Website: apple
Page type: billing-address
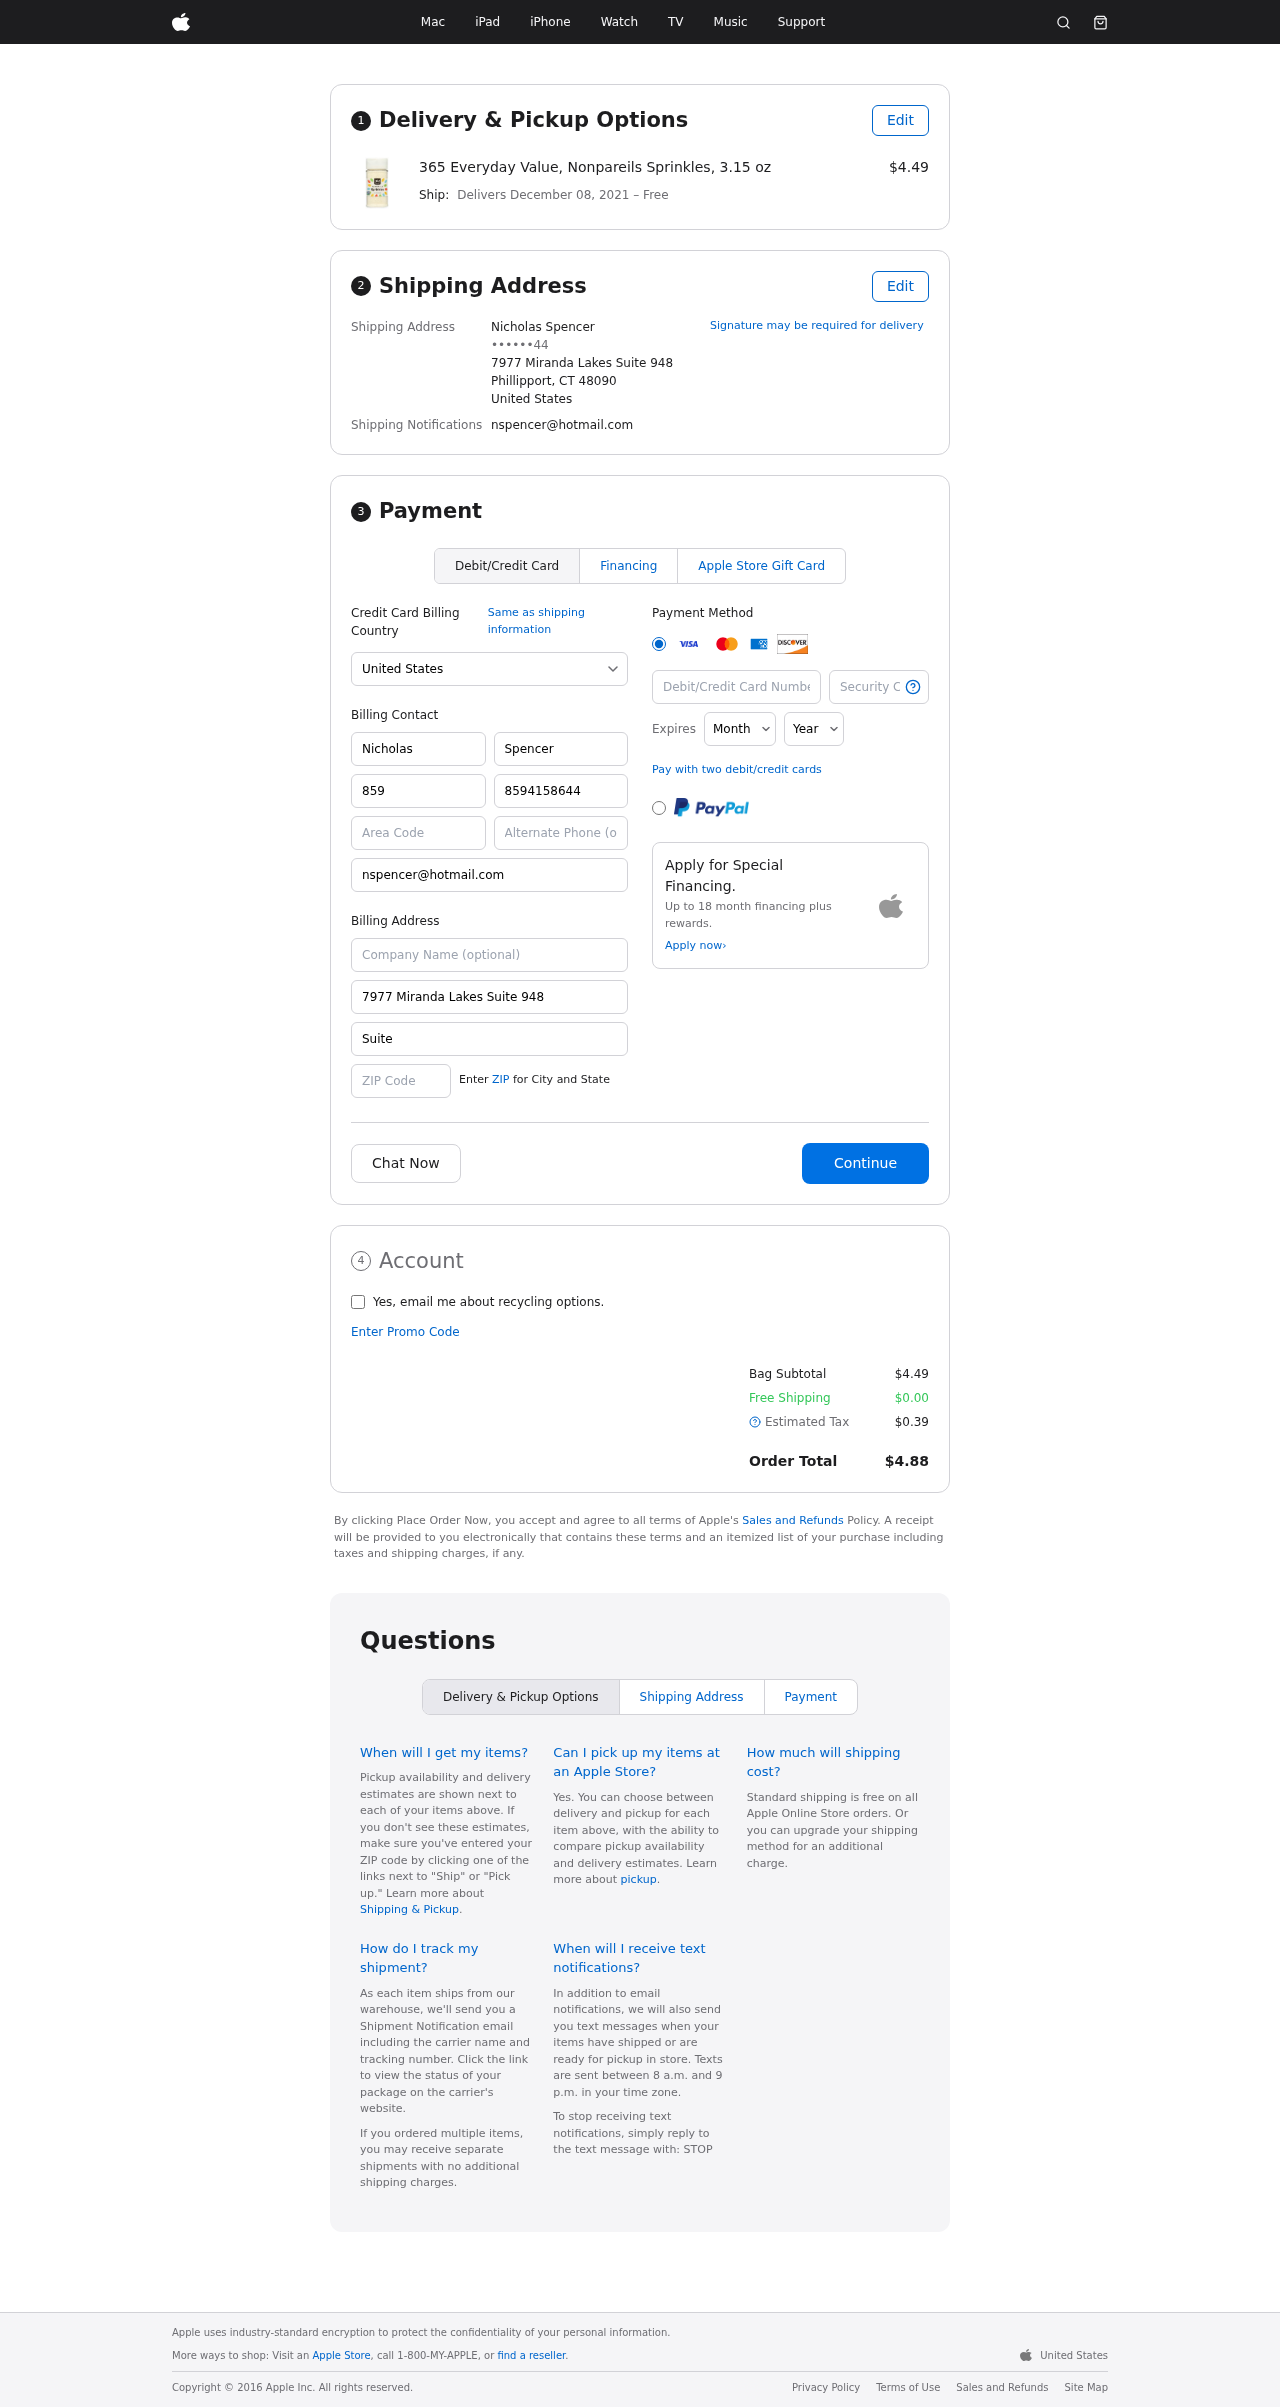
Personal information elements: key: PII_CARD_CVV
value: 9218
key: PII_CARD_EXPIRY_MONTH
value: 02
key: PII_CARD_EXPIRY_YEAR
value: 28
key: PII_CARD_NUMBER
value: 3708 9001 6608 560
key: PII_CITY_STATE_ZIP
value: Phillipport, CT 48090
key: PII_COUNTRY
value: United States
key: PII_EMAIL
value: nspencer@hotmail.com
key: PII_FULLNAME
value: Nicholas Spencer
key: PII_STREET
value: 7977 Miranda Lakes Suite 948
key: PII_PHONE_MASKED
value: ••••••44
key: PII_BILLING_FIRSTNAME
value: Nicholas
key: PII_BILLING_LASTNAME
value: Spencer
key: PII_BILLING_PHONE_AREA
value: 859
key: PII_BILLING_PHONE
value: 8594158644
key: PII_BILLING_EMAIL
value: nspencer@hotmail.com
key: PII_BILLING_STREET
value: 7977 Miranda Lakes Suite 948
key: PII_BILLING_STREET2
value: Suite 029
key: PII_BILLING_POSTCODE
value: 48090
Product elements: key: PRODUCT1_NAME
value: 365 Everyday Value, Nonpareils Sprinkles, 3.15 oz
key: PRODUCT1_PRICE
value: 4.49
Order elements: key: ORDER_DELIVERY_DATE
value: December 08, 2021
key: ORDER_SUBTOTAL
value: $4.49
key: ORDER_SHIPPING_COST
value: $0.00
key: ORDER_TAX
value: $0.39
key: ORDER_TOTAL
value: $4.88